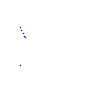
Particle: kaon